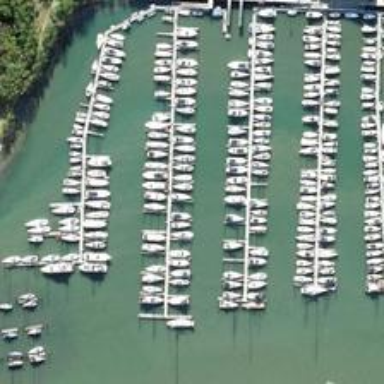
Many boats are orderly in a port near some green trees .